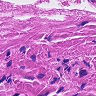
Metastatic tissue present: no